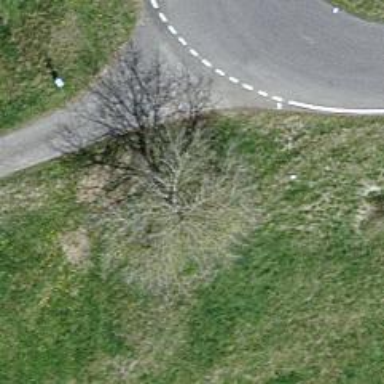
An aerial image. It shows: Single tag "natural: tree."